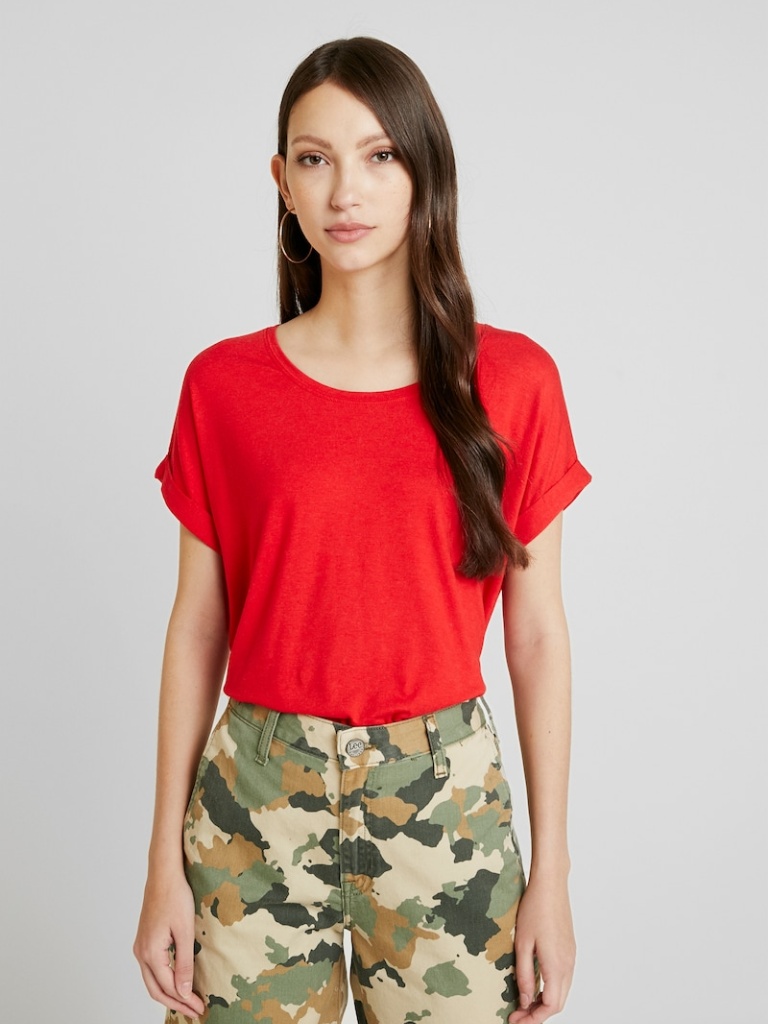
cotton relaxed short sleeve hip length Untucked crew t-shirt